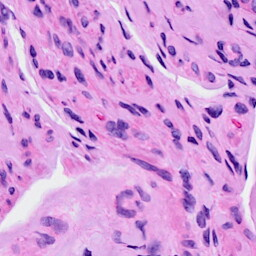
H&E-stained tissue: Ovarian